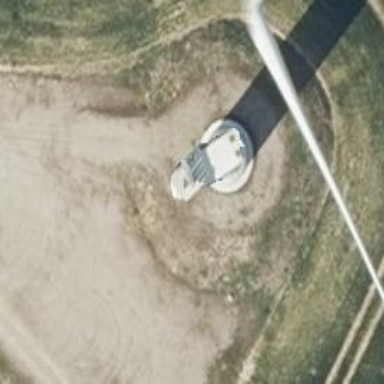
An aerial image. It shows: Wind turbine generator made by Vestas. The generator utilizes wind as its power source and belongs to the horizontal axis type.